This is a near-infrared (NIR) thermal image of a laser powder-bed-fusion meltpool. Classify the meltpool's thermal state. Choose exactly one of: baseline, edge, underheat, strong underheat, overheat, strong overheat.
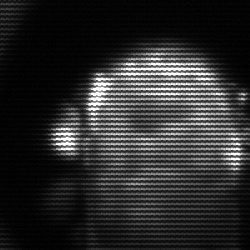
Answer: baseline